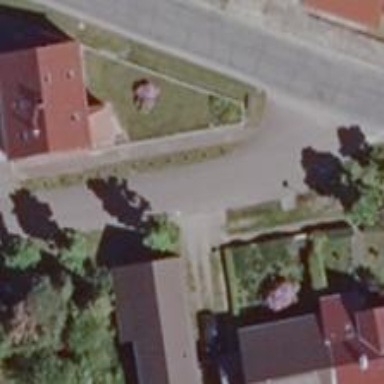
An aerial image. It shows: Asphalt road in residential area.